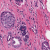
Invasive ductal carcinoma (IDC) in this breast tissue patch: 0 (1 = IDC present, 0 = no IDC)